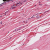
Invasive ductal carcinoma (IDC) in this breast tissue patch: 0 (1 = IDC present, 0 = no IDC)